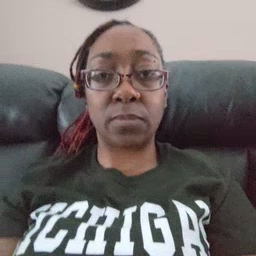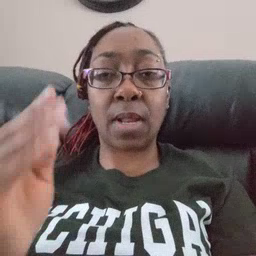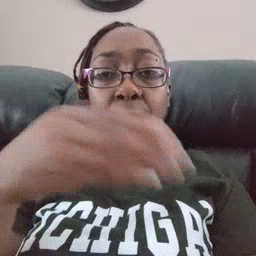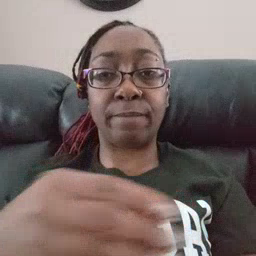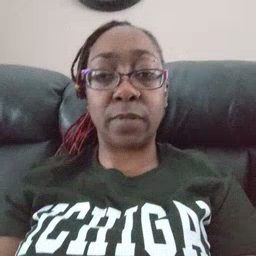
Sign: after